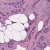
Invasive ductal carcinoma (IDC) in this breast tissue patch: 1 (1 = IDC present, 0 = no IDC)